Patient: sex M, age 62
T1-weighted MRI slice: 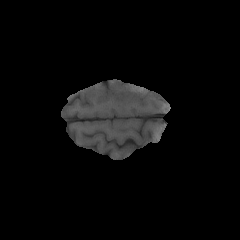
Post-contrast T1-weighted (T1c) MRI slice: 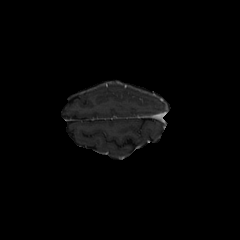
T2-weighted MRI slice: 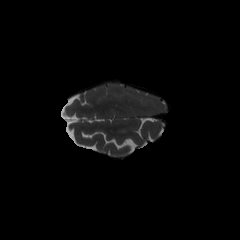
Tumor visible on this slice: no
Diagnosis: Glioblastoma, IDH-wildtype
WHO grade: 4